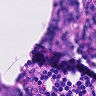
Metastatic tissue present: no